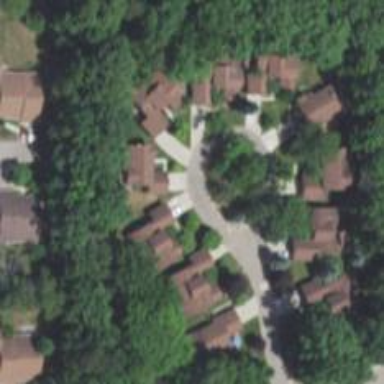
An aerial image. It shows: Residential road within gated community. The road surface is asphalt.